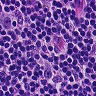
Metastatic tissue present: no